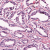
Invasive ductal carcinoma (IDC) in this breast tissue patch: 1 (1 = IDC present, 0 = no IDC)